Aerial crown-view tile of a tropical tree (Barro Colorado Island, Panama), acquired 20241112:
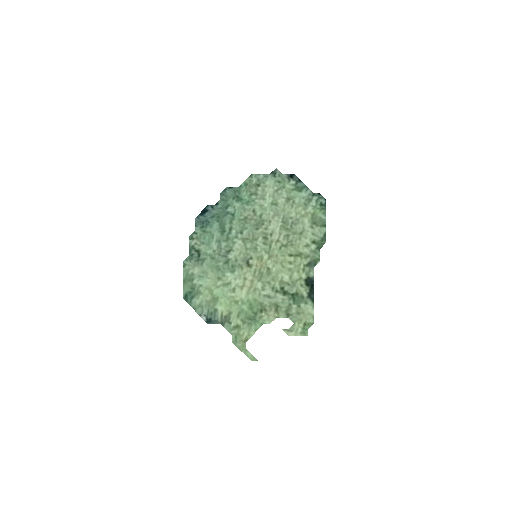
Species: Quararibea stenophylla
GBIF accepted scientific name: Quararibea stenophylla
Crown area: 28.243 m²